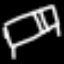
Label: bed